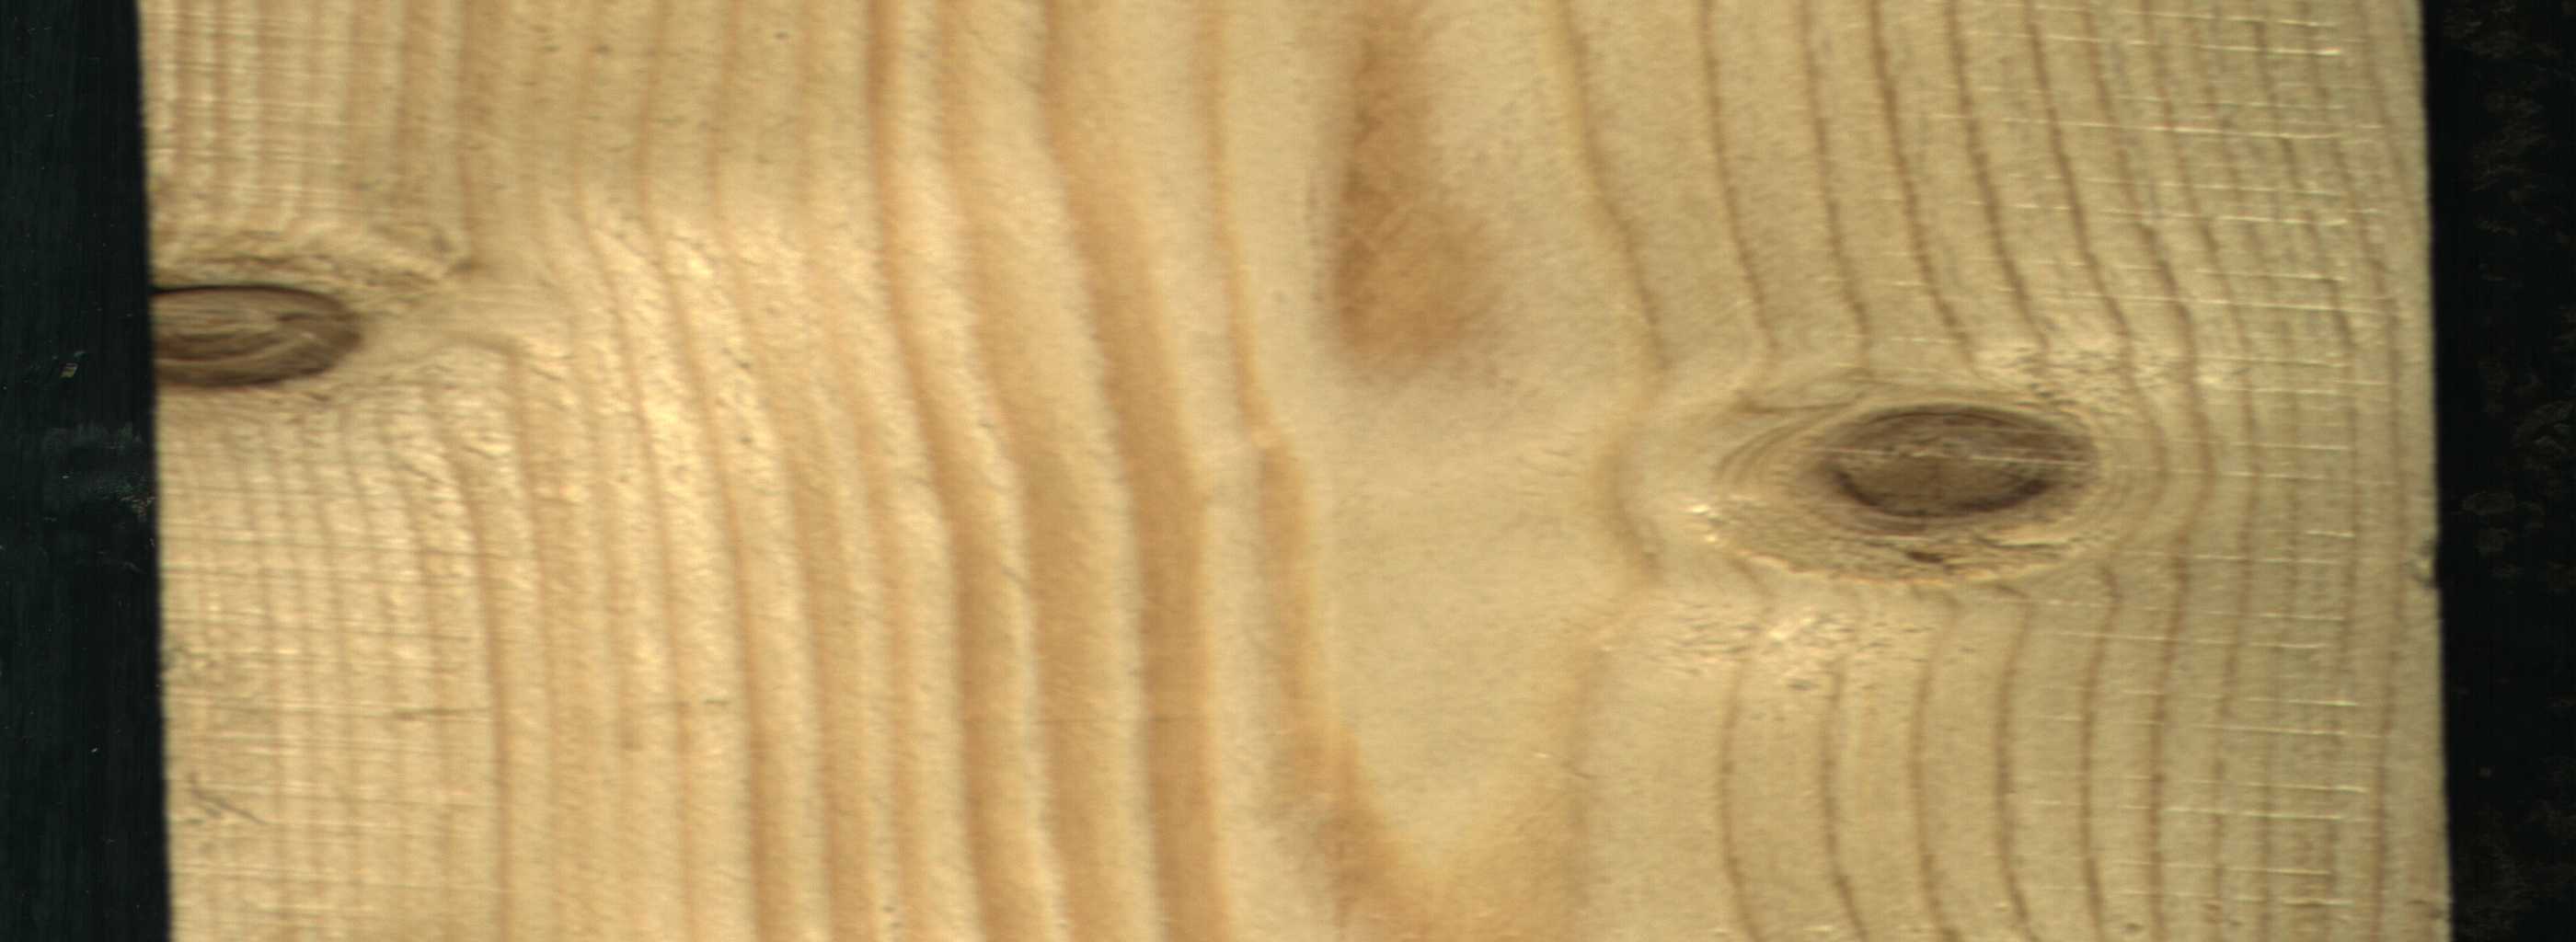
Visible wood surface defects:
Live_Knot
Live_Knot